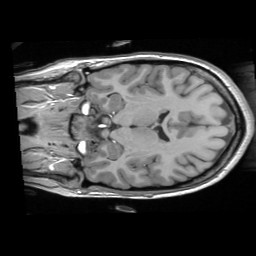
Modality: T1w
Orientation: coronal